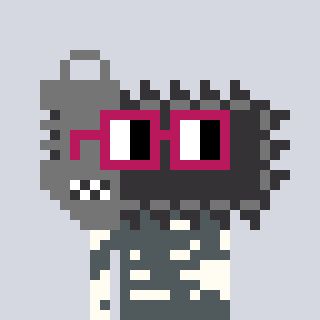
a pixel art character with square dark red glasses, a chainsaw-shaped head and a grayscale-colored body on a cool background